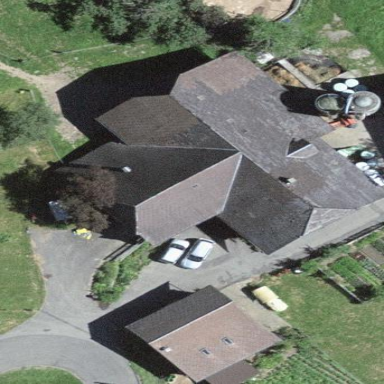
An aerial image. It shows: Farmyard area.